Field crop: tomato
Growth stage: 1
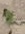
Species: solanum